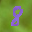
Label: 8